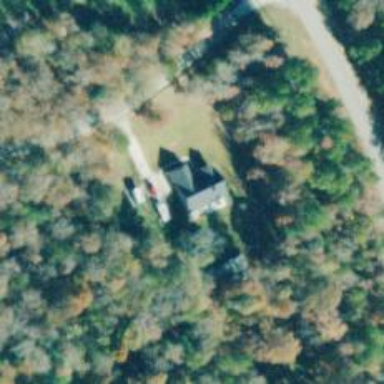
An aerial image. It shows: Simple and straightforward house.